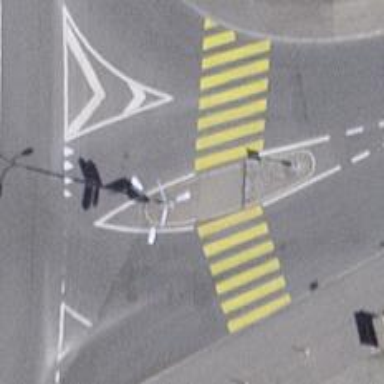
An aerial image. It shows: Marked road crossing with island and clear markings.